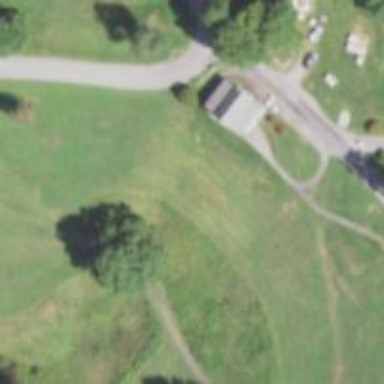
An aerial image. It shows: Path designated for golf carts.